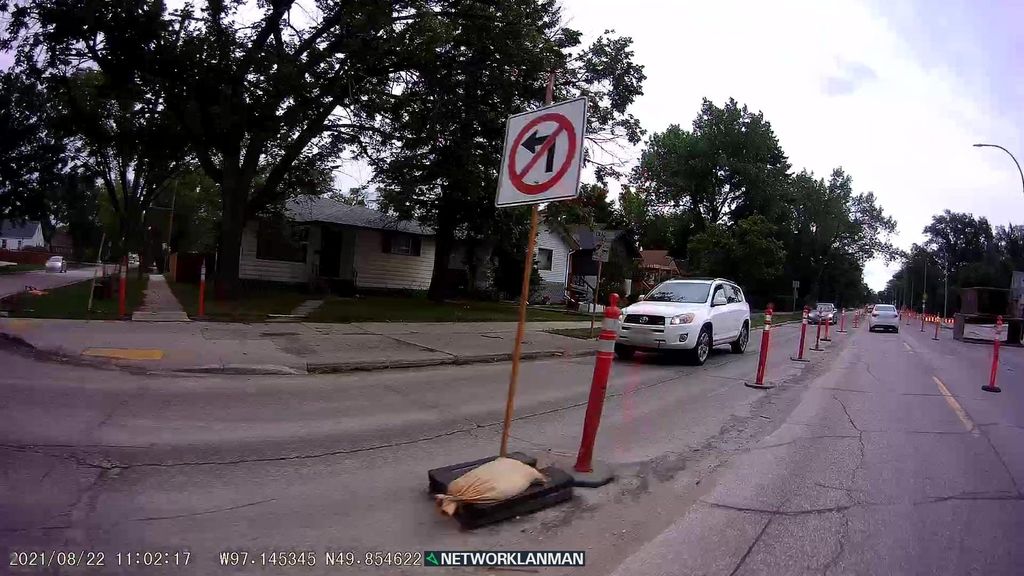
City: winnipeg